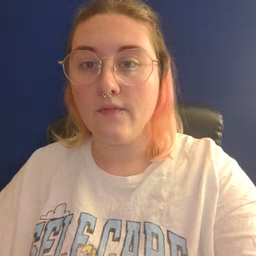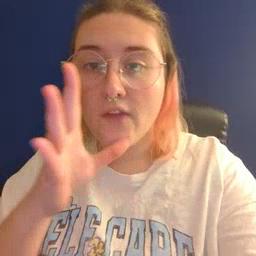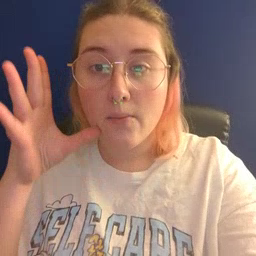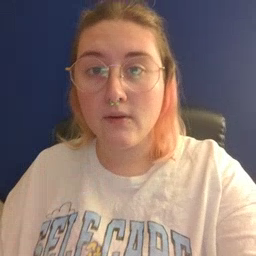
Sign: farm